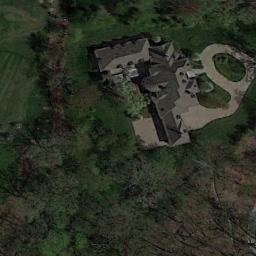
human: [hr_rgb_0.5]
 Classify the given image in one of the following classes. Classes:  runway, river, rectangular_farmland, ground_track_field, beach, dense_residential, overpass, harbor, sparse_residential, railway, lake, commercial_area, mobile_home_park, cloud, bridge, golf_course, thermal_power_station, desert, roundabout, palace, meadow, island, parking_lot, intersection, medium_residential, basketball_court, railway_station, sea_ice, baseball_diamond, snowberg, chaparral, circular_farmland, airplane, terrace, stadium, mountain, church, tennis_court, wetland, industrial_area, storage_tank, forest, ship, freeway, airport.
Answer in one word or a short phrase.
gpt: sparse_residential